Question: I'm searching the image of the "flip camera" Button for iOS Devices. Can't find anything usefull as psd or similar.
Do I miss anything? Is it possible send a method to the previewLayer to show the flip button?
Can't see the tree in the forest...
something like that - but for use ( psd or bmp without compression, noise etc. ):

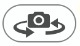
Answer: You can use the <URL>.